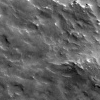
Atmospheric dust classification: not_dusty